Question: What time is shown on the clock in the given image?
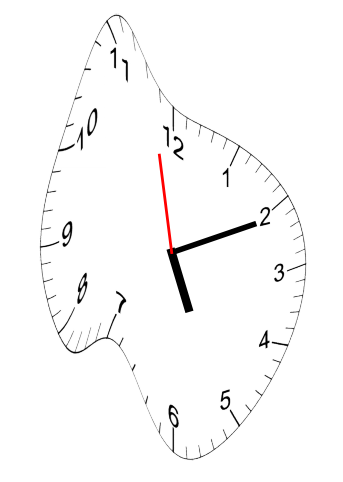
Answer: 05:10:58